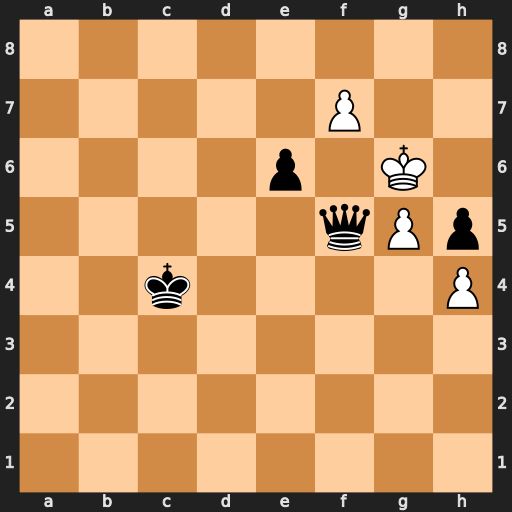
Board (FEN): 8/5P2/4p1K1/5qPp/2k4P/8/8/8
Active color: w
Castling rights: -
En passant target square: -
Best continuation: Kg7 Qe5+ Kg8 Qg3 f8=Q